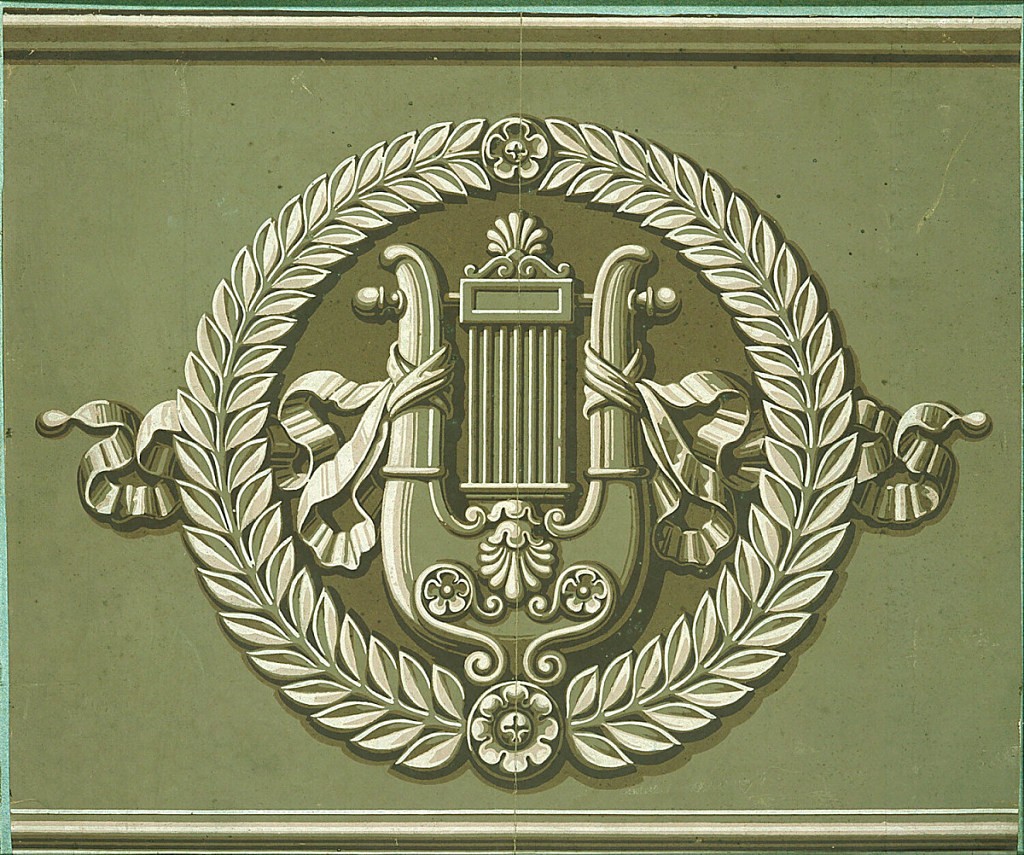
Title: Frieze
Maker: Delicourt et Cie, French, 1838 - 1860
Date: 1850–60
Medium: Block-printed paper
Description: Ribbon-entwined lyre in a laurel wreath within molded banding. Printed in white and shades of green on a medium green ground.